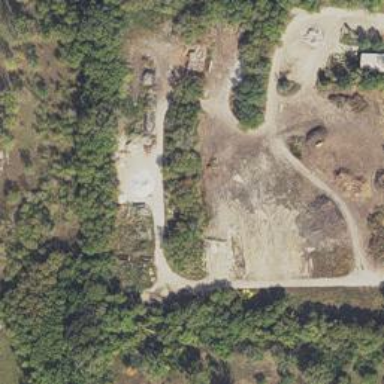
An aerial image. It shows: Recycling center that accepts garden waste.